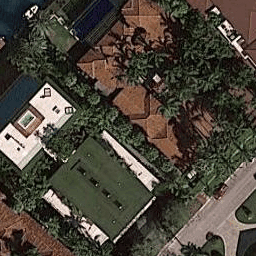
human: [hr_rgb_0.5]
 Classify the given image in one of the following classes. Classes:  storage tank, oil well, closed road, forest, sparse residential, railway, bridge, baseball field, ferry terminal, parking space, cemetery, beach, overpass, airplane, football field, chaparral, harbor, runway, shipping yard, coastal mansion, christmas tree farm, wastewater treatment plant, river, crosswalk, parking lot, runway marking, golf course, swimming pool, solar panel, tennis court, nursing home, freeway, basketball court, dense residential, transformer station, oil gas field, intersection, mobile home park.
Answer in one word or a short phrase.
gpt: coastal mansion